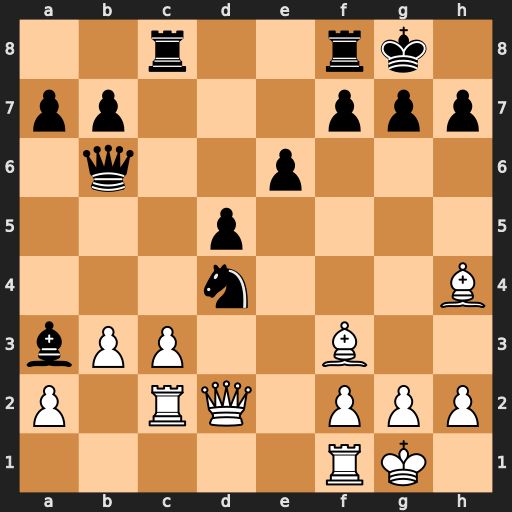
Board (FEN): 2r2rk1/pp3ppp/1q2p3/3p4/3n3B/bPP2B2/P1RQ1PPP/5RK1
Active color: w
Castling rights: -
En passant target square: -
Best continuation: cxd4 Rxc2 Qxc2